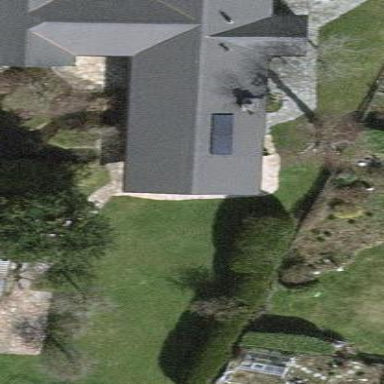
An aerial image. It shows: Simple and straightforward house.